Aerial crown-view tile of a tropical tree (Barro Colorado Island, Panama), acquired 20250317:
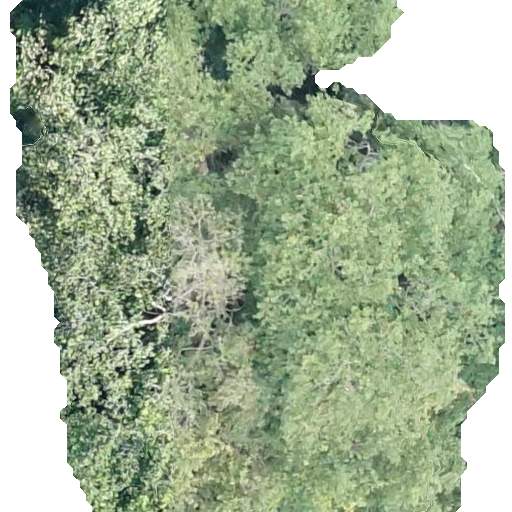
Species: Hieronyma alchorneoides
GBIF accepted scientific name: Hieronyma alchorneoides
Crown area: 373.293 m²